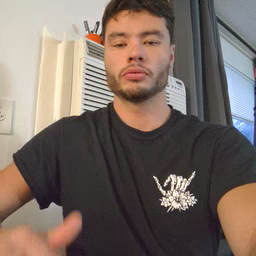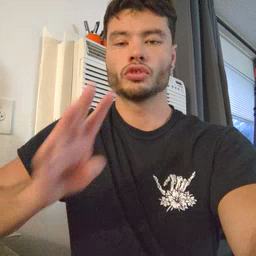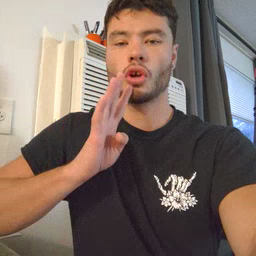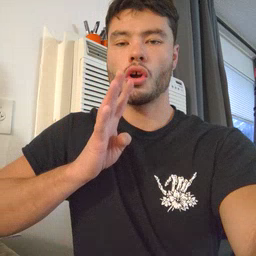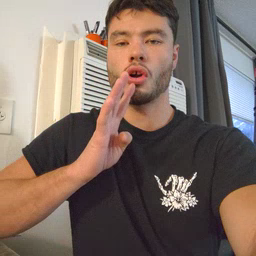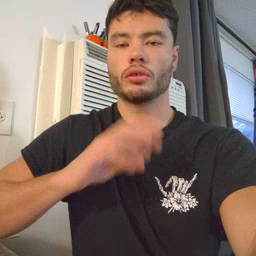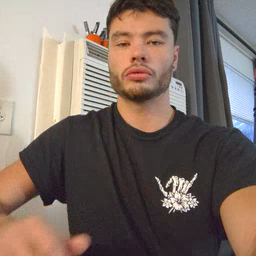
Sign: talk